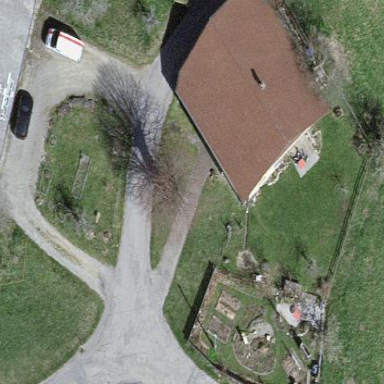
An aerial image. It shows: Farm building.